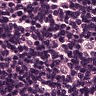
Metastatic tissue present: no